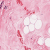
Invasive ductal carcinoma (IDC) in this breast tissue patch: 0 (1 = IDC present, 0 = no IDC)